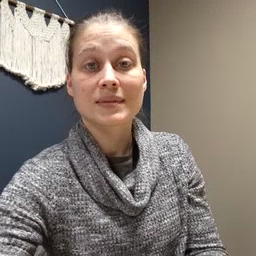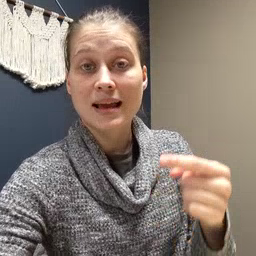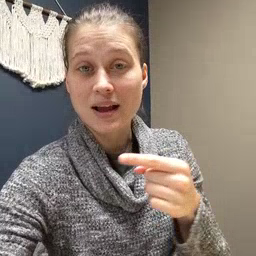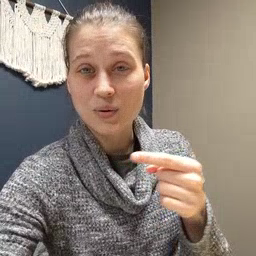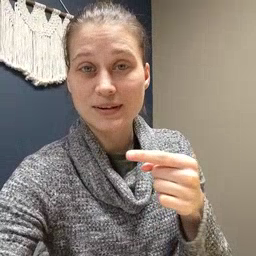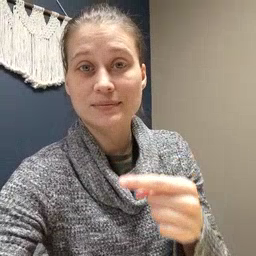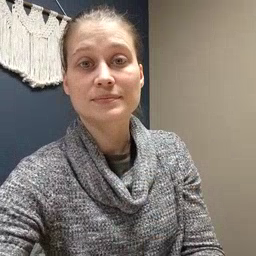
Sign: owie